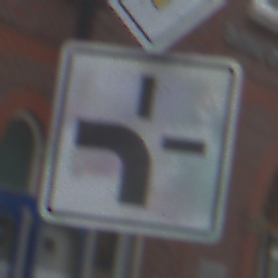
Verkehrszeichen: VerlaufVorfahrtsstrasse1
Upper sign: Vorfahrtsstrasse
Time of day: MorningAfternoon
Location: Outdoor (Urban)
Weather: Overcast
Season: NotSpecified
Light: Natural